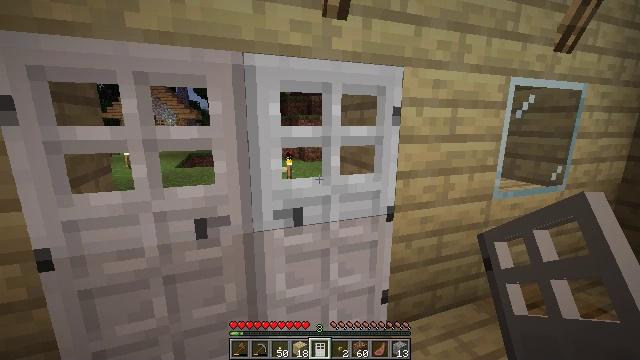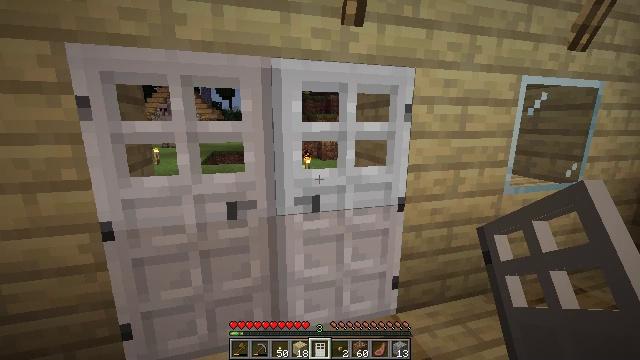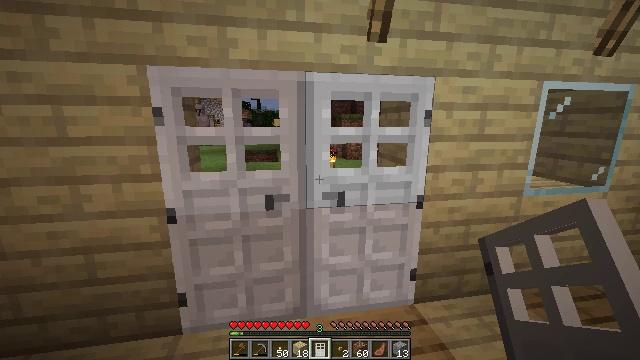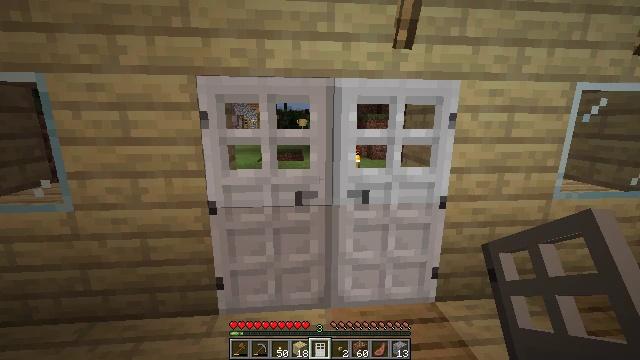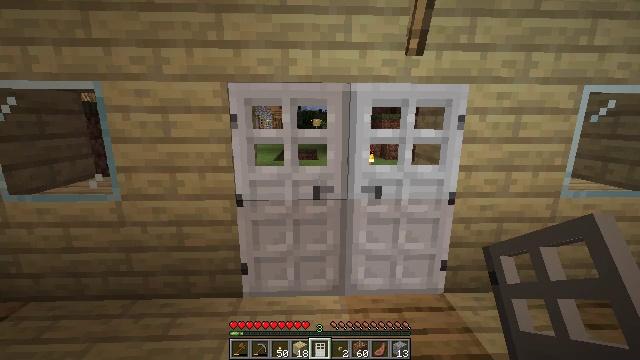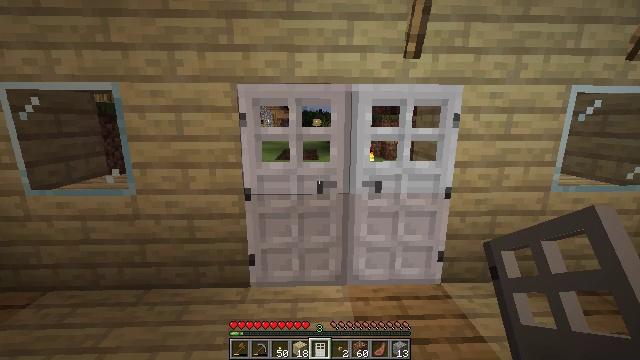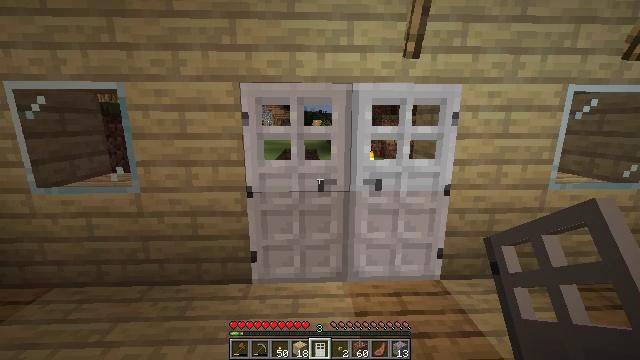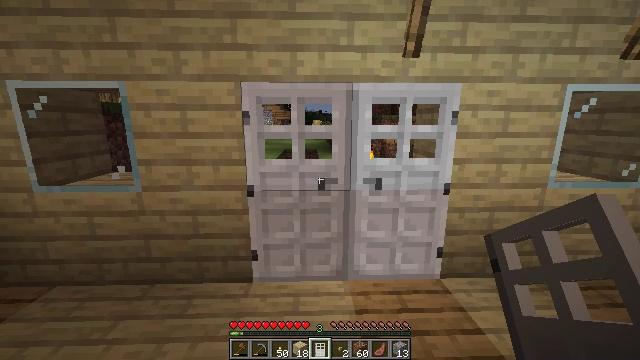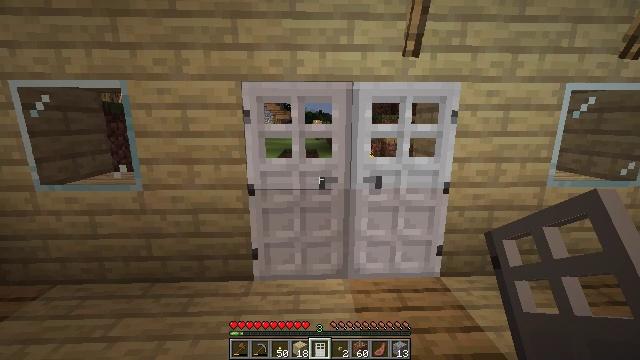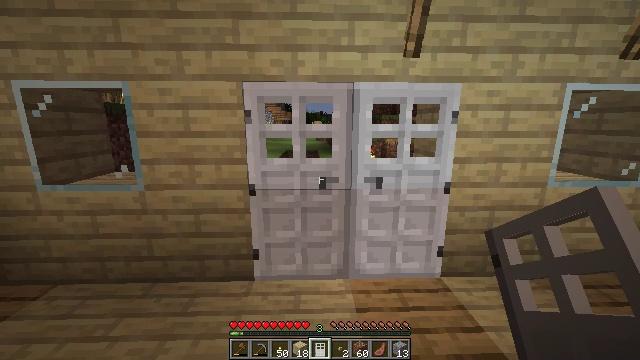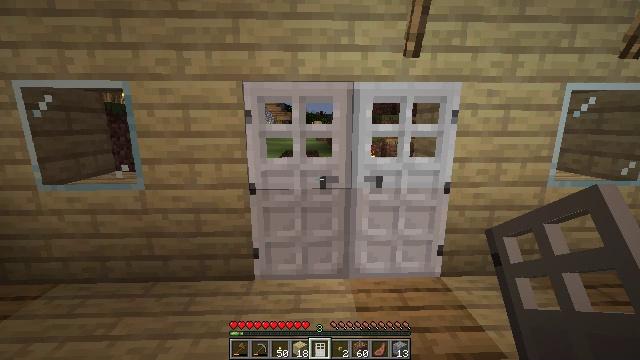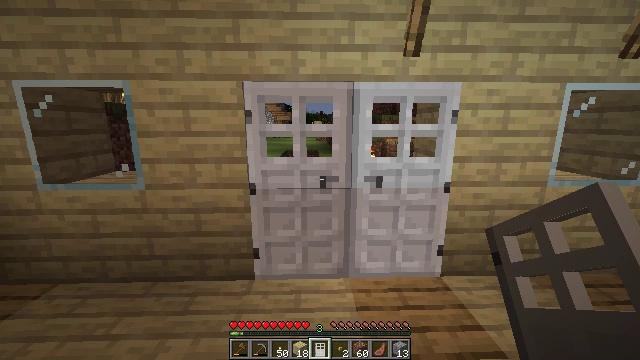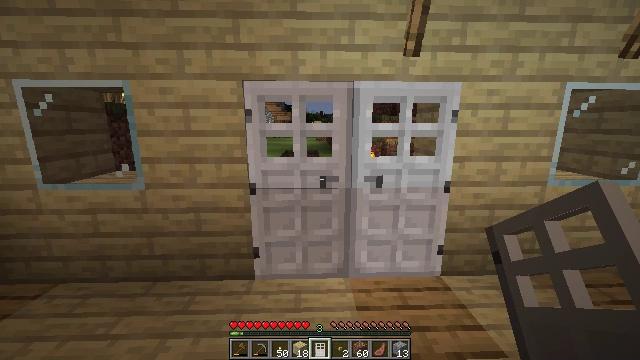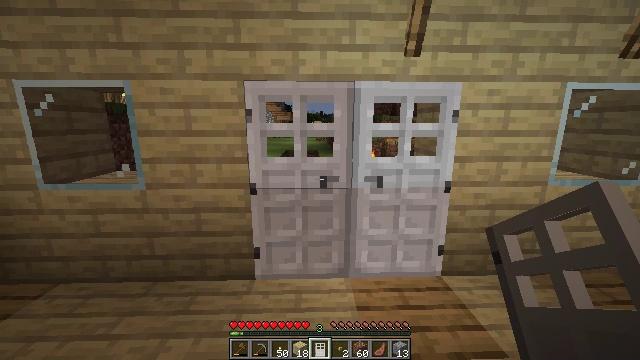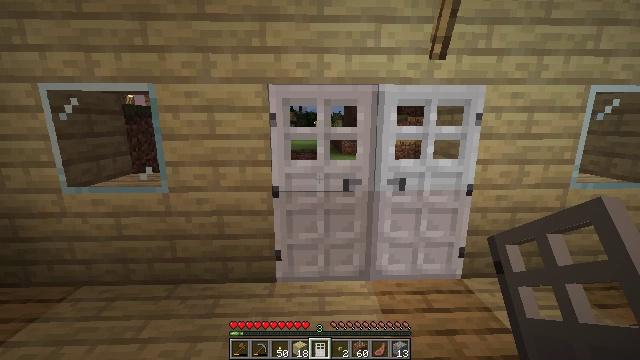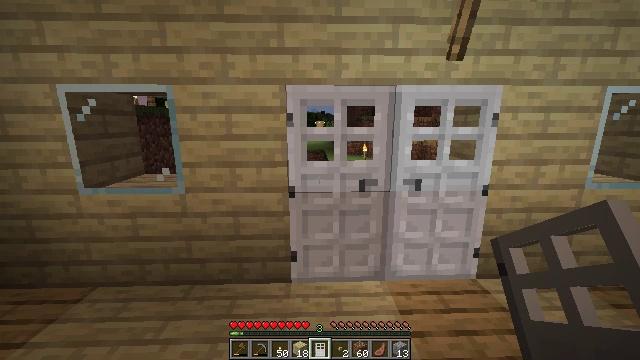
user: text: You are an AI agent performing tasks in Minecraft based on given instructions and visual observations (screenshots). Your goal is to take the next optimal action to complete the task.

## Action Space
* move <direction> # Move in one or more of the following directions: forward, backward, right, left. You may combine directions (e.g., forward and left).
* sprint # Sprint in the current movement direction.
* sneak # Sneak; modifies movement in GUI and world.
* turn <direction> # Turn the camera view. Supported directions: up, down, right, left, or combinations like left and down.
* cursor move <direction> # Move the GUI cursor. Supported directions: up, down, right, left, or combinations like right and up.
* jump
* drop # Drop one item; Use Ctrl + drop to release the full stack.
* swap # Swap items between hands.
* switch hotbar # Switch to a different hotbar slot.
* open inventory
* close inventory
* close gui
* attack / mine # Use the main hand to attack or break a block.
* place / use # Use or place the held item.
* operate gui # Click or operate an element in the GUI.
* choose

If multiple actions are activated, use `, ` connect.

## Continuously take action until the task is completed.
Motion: motion action
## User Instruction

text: Drop an iron door.
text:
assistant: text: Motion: move back, turn left
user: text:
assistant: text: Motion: move back, turn left
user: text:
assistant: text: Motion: move back, turn left
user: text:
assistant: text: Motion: turn left
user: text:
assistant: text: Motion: no_op
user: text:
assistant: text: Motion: no_op
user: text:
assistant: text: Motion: no_op
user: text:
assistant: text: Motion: no_op
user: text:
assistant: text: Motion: no_op
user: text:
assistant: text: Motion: no_op
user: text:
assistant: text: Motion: no_op
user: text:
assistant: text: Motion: no_op
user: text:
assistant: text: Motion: move left
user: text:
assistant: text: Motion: move left
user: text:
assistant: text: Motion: move left
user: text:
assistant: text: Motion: move left
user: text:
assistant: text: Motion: move left
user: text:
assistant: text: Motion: move left
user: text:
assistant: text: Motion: move left
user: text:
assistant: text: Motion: no_op
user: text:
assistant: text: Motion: no_op
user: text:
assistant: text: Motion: no_op
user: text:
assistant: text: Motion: no_op
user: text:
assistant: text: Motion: no_op
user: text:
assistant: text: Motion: no_op
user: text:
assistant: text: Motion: no_op
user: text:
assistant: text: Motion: no_op
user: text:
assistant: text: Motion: turn right
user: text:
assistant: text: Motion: no_op
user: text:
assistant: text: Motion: drop